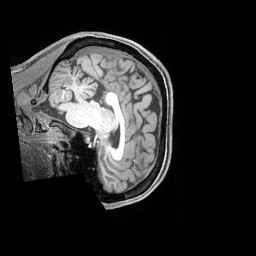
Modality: T1w
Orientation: sagittal
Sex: female
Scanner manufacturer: siemens
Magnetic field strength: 3 T
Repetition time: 2.4 s
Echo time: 0.00222 s